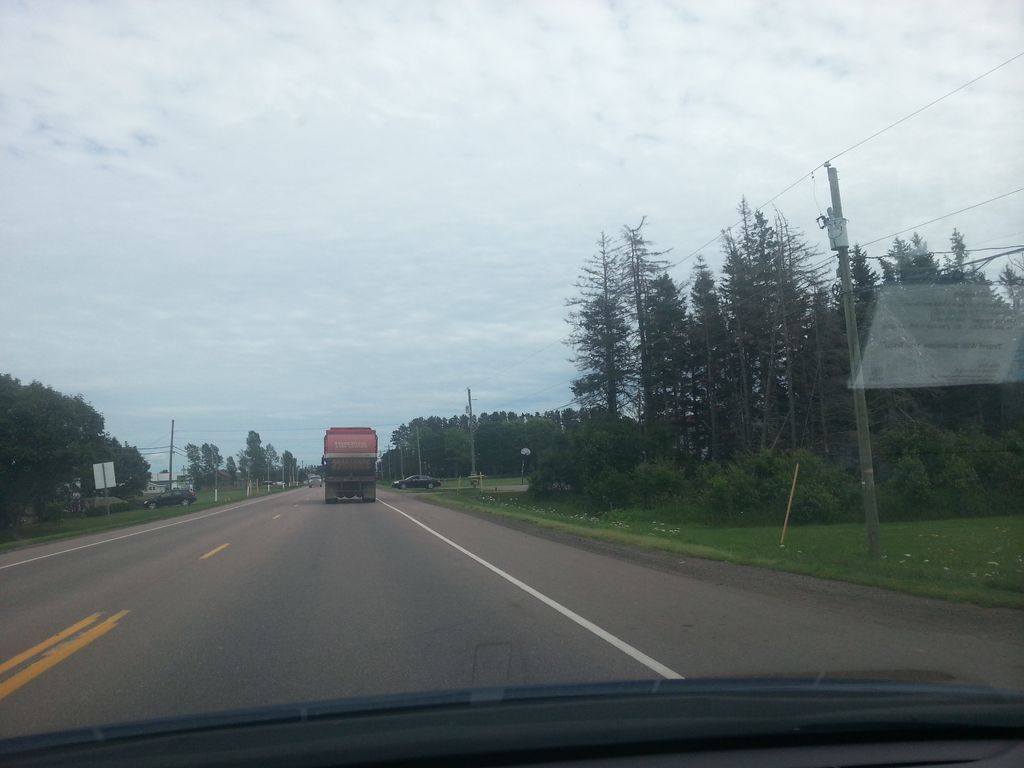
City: charlottetown